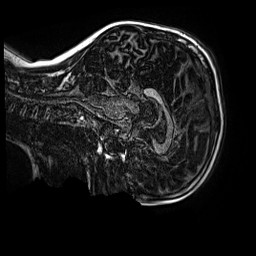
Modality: MP2RAGE
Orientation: sagittal
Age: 9
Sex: male
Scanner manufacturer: siemens
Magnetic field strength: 3 T
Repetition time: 4 s
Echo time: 0.00299 s